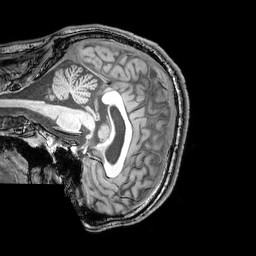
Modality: T1w
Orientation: sagittal
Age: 26
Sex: male
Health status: healthy
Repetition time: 0.081 s
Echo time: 0.037 s